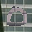
Label: 0